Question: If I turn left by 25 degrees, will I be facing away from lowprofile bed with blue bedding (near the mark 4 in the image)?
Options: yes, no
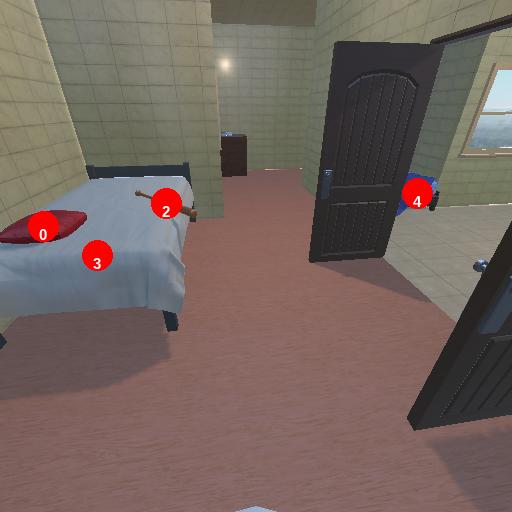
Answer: yes